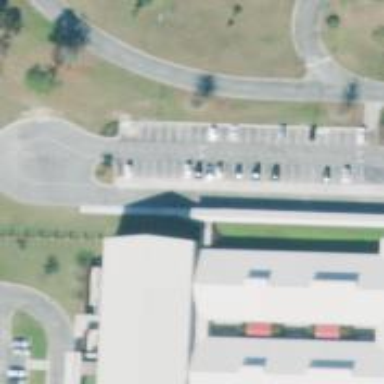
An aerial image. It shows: Parking space.